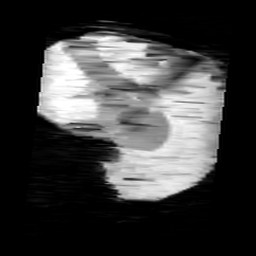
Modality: minIP
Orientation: sagittal
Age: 11
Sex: male
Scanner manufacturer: siemens
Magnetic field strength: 3 T
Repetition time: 0.027 s
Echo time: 0.02 s